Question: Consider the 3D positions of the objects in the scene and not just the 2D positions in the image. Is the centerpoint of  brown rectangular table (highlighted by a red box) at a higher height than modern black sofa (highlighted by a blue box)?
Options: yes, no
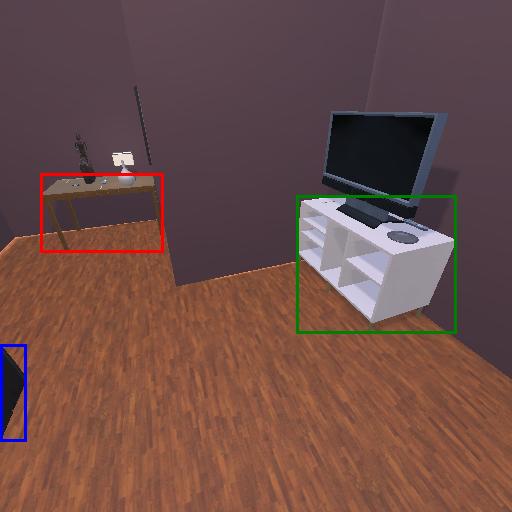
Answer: yes